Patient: sex F, age 40
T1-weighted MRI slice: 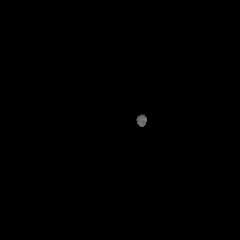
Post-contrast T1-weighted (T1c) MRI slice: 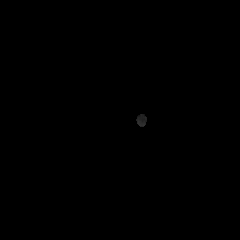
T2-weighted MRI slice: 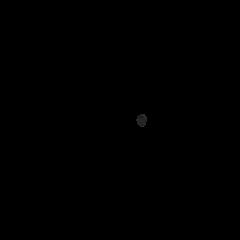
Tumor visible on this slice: no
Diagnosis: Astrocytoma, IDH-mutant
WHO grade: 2